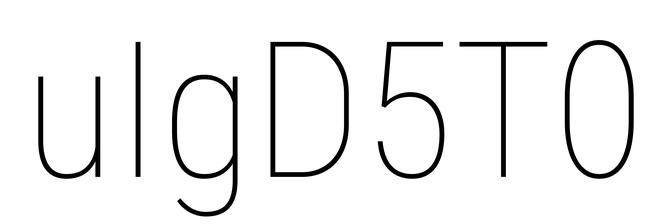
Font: Roboto_Condensed_Thin